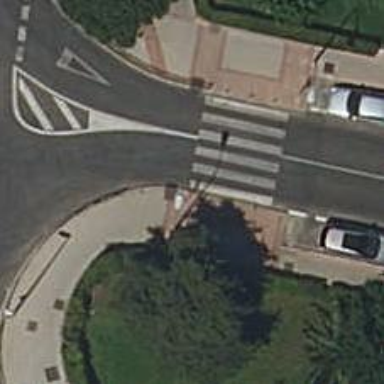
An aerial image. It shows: Bollard.